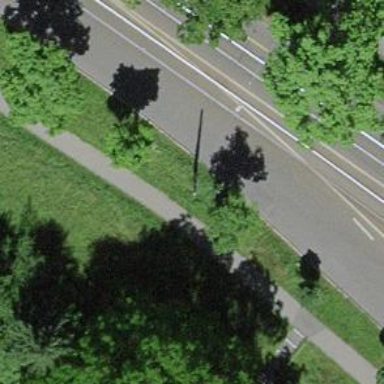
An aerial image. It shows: Avenue of trees.